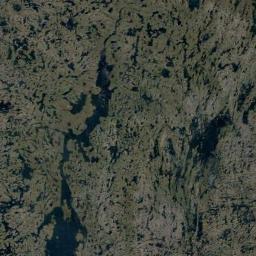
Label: wetland